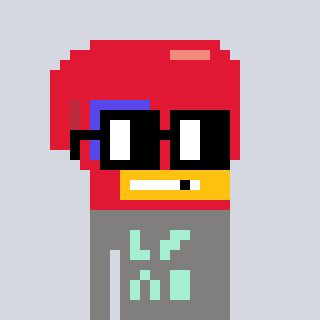
a pixel art character with square black glasses, a boxing glove-shaped head and a bluegrey-colored body on a cool background